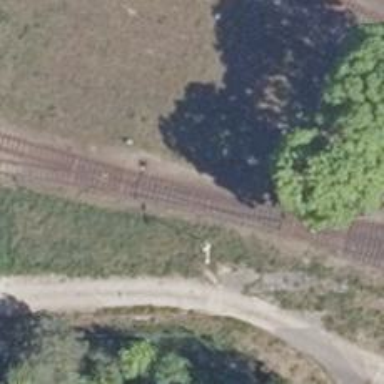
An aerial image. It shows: Railway switch.